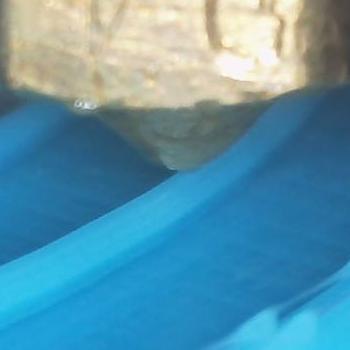
Flow rate: 35%